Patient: sex F, age 63
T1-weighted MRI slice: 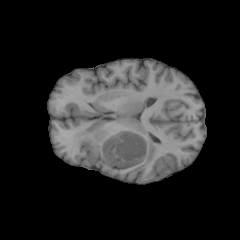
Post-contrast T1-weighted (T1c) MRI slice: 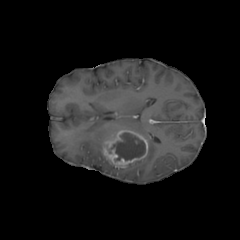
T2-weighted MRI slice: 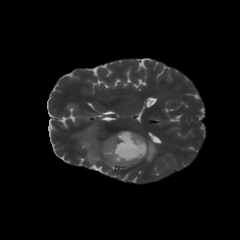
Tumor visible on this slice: yes
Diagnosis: Glioblastoma, IDH-wildtype
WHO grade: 4